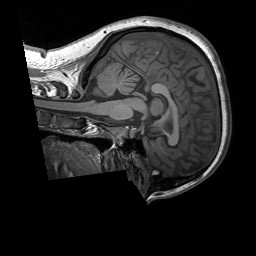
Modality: T1w
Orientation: sagittal
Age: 25
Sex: female
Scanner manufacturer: siemens
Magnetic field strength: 3 T
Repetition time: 1.9 s
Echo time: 0.00252 s